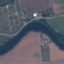
Label: River